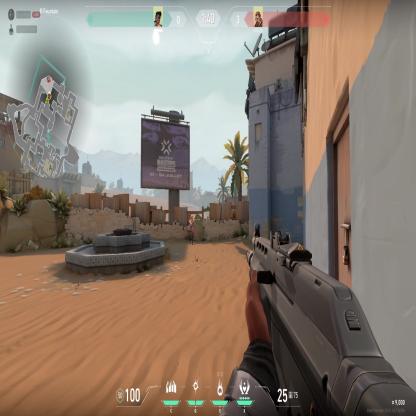
Label: enemy